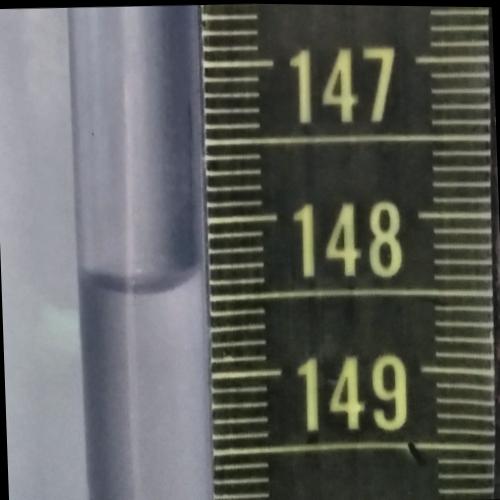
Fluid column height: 148.4 cm